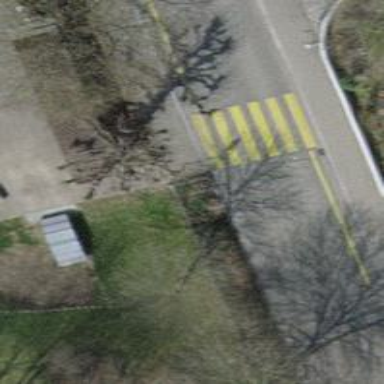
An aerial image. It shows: Cycle barrier.